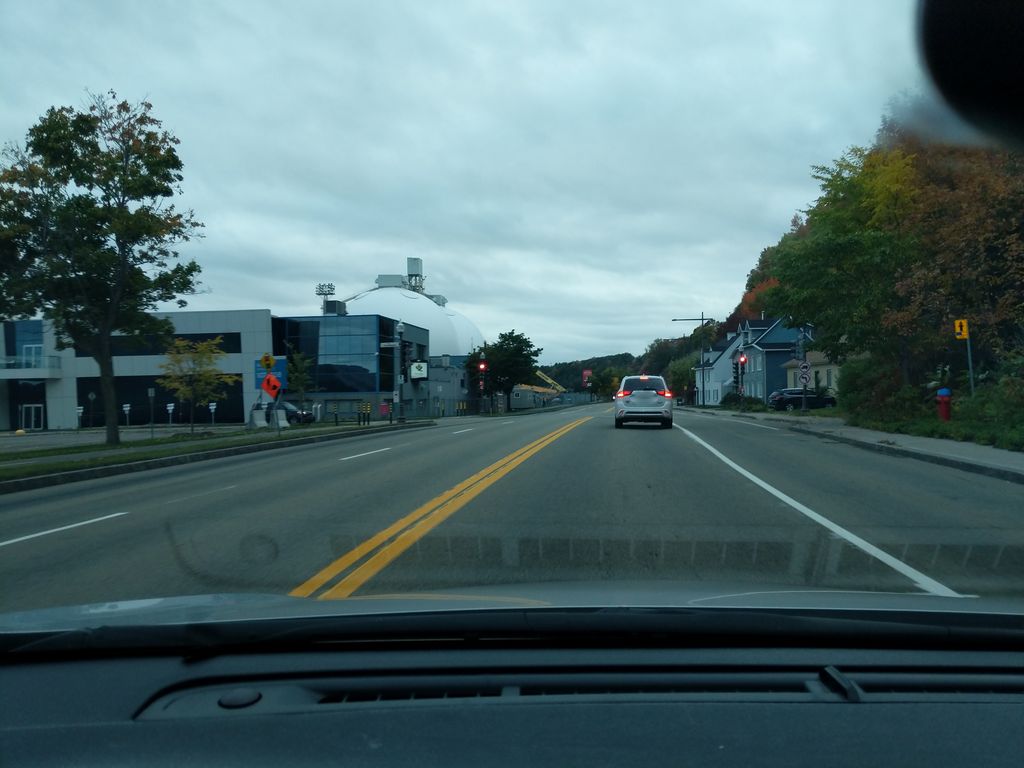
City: quebec_city